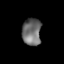
Tissue: lung
Cell type: T cells
Senescence score: 0.1972
Nuclear area (px): 502
Mean DAPI intensity: 109.331